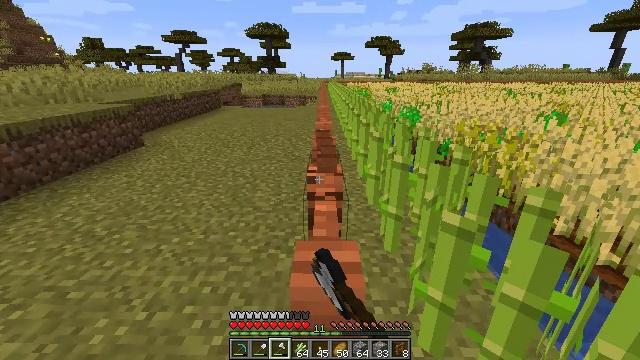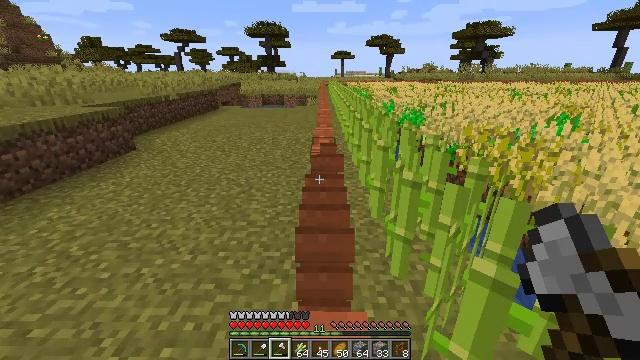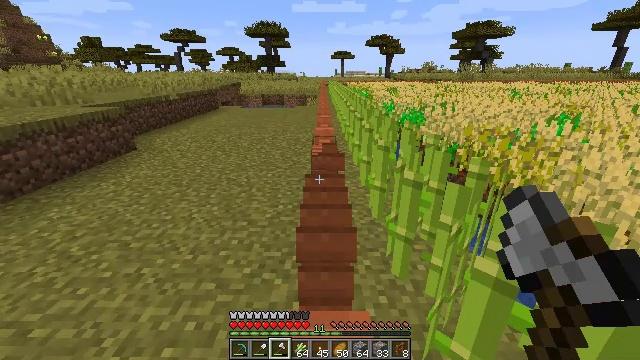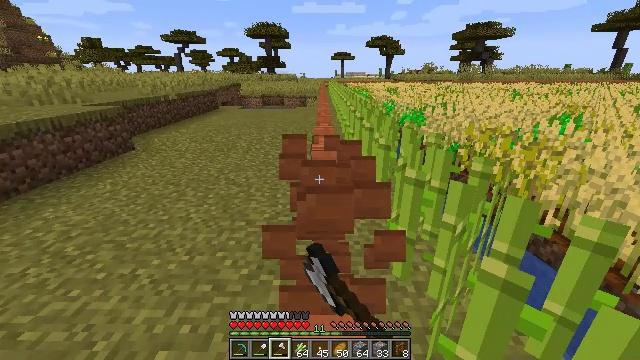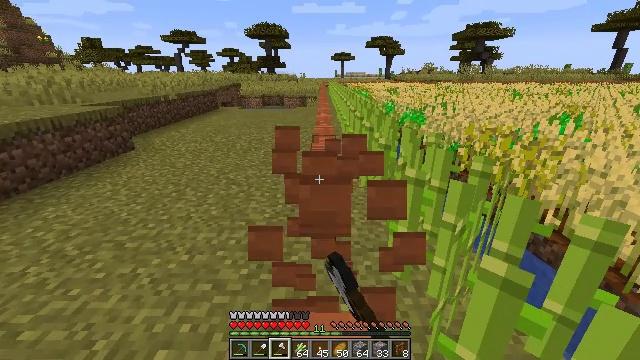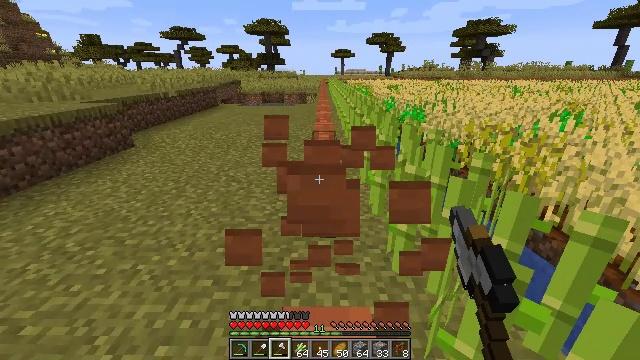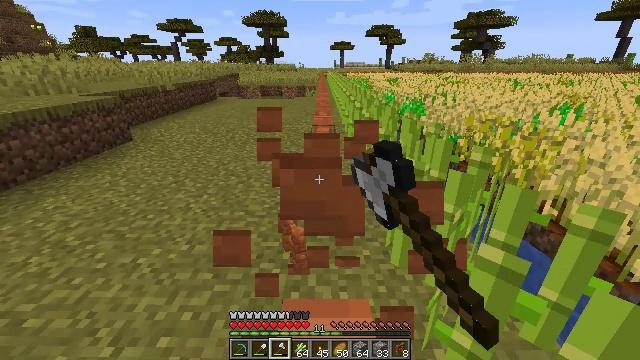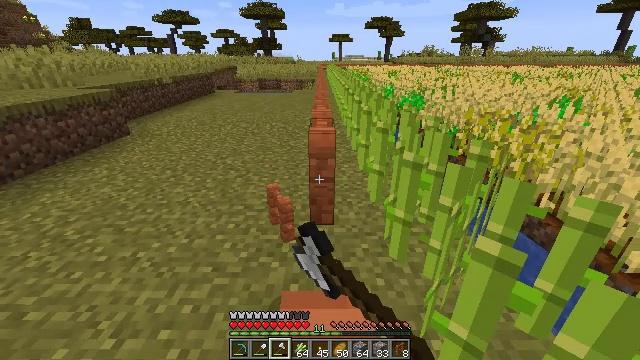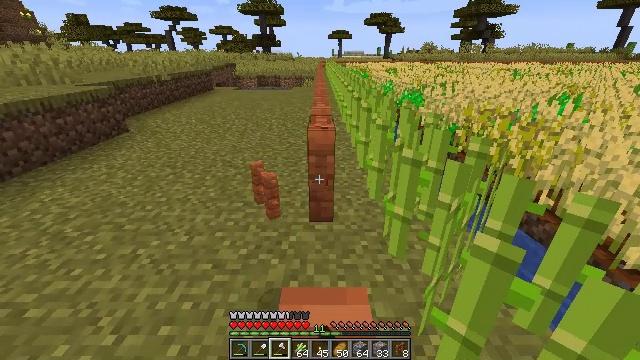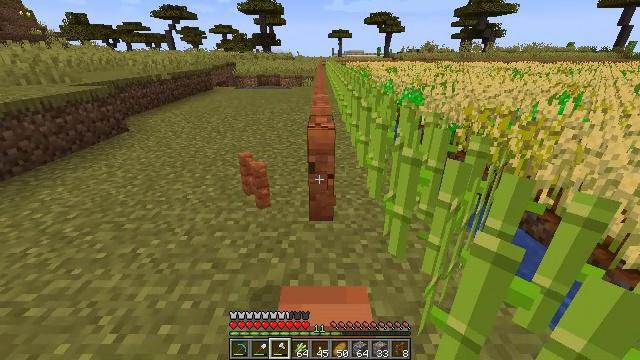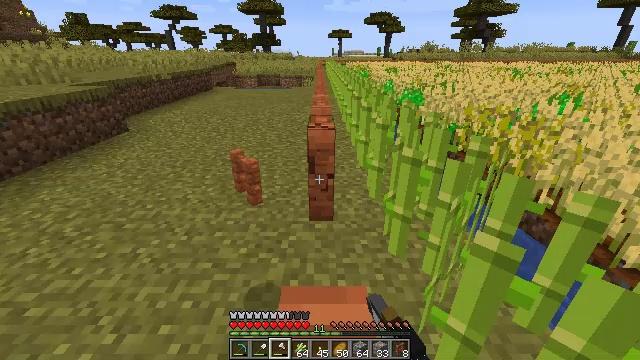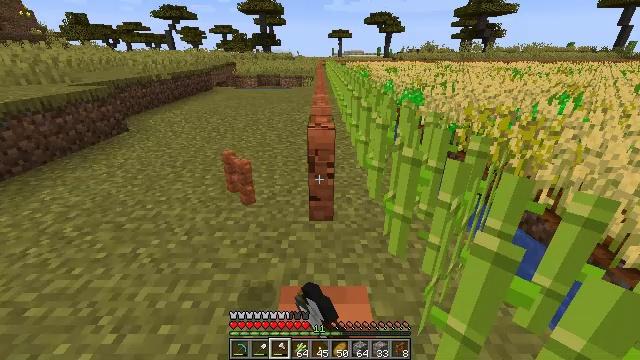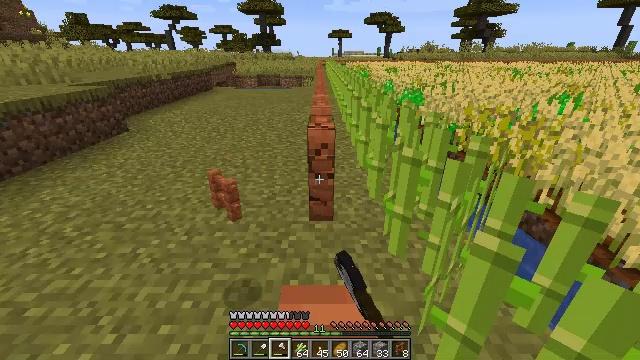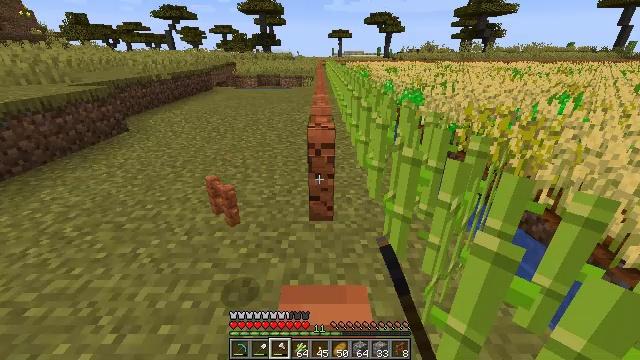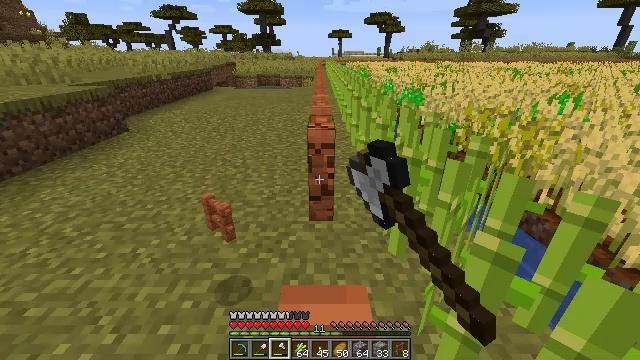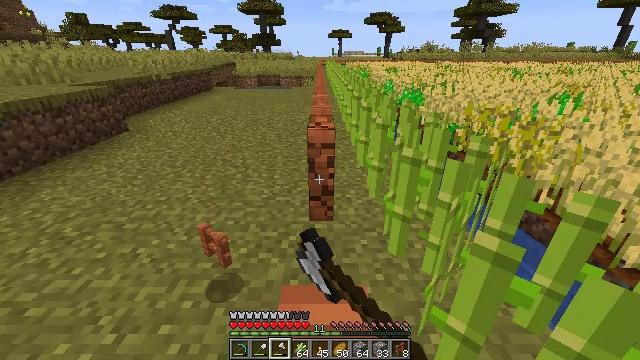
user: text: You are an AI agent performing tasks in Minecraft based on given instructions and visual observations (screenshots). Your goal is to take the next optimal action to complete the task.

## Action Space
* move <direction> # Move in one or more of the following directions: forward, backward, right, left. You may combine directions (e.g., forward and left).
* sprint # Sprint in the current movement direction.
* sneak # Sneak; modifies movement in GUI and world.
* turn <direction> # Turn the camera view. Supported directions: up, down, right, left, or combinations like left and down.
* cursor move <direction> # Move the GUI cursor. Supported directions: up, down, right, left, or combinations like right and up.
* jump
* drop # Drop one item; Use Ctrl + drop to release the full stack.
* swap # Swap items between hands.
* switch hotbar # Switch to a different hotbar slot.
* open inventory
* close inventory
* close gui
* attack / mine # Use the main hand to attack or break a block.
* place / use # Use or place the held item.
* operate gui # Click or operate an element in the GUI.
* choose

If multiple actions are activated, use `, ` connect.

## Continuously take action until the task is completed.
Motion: motion action
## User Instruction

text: Break the acacia fence to collect it.
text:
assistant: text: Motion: move forward, attack / mine
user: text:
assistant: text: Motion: move forward, attack / mine
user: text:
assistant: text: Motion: move forward, attack / mine
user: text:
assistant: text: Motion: attack / mine
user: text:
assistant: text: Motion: attack / mine
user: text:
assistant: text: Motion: turn down, attack / mine
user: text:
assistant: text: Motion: turn down, attack / mine
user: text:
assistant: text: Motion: attack / mine
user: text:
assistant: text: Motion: attack / mine
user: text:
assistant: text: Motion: attack / mine
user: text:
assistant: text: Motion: attack / mine
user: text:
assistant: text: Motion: attack / mine
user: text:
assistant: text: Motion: attack / mine
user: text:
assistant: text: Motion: attack / mine
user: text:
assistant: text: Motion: attack / mine
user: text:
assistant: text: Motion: attack / mine
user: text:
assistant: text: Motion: attack / mine
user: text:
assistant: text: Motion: attack / mine
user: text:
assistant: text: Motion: attack / mine
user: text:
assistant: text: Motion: attack / mine
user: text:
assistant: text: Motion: attack / mine
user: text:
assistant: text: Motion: move back, attack / mine
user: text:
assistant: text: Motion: move back, attack / mine
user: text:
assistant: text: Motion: move back, attack / mine
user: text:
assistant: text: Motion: move back, turn left and down
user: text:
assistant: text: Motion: move back, turn left and down
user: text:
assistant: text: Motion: move back, turn down
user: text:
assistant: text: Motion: attack / mine
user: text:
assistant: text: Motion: attack / mine
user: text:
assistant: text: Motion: attack / mine